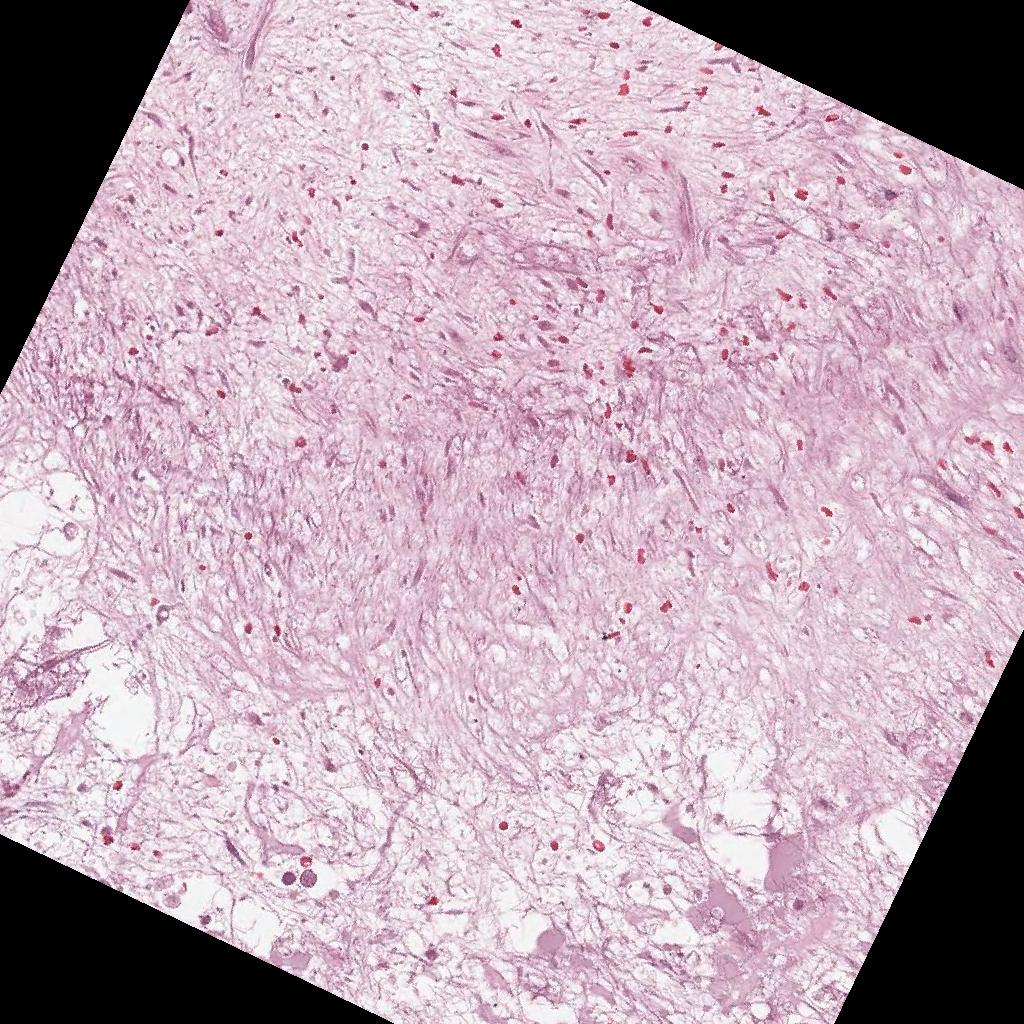
Label: Non-Viable-Tumor